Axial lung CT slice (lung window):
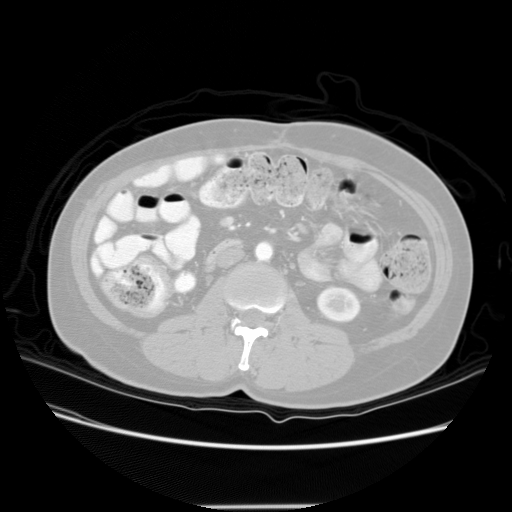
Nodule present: no